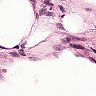
Metastatic tissue present: no